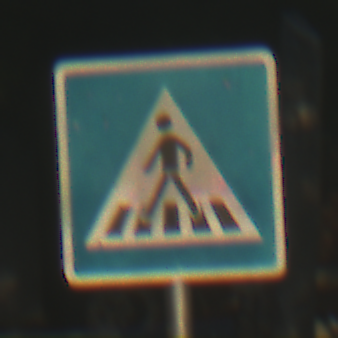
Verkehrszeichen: FussgaengerueberwegRechts
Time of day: SunriseSunset
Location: Outdoor (Suburban)
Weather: Clear
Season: NotSpecified
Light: Natural